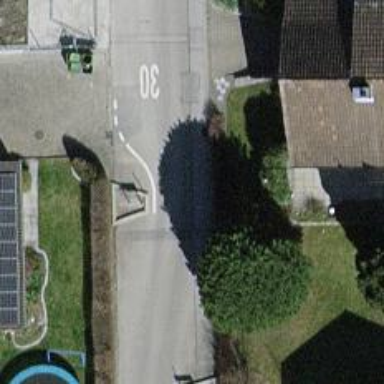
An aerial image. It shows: Chicane for traffic calming.